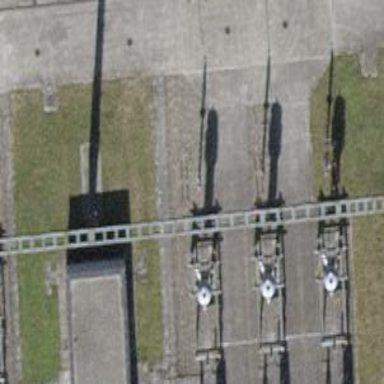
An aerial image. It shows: Insulator used in power systems.